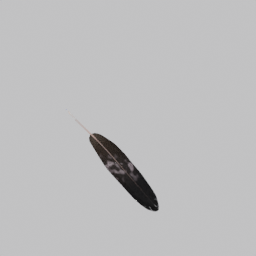
Label: tools